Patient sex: M
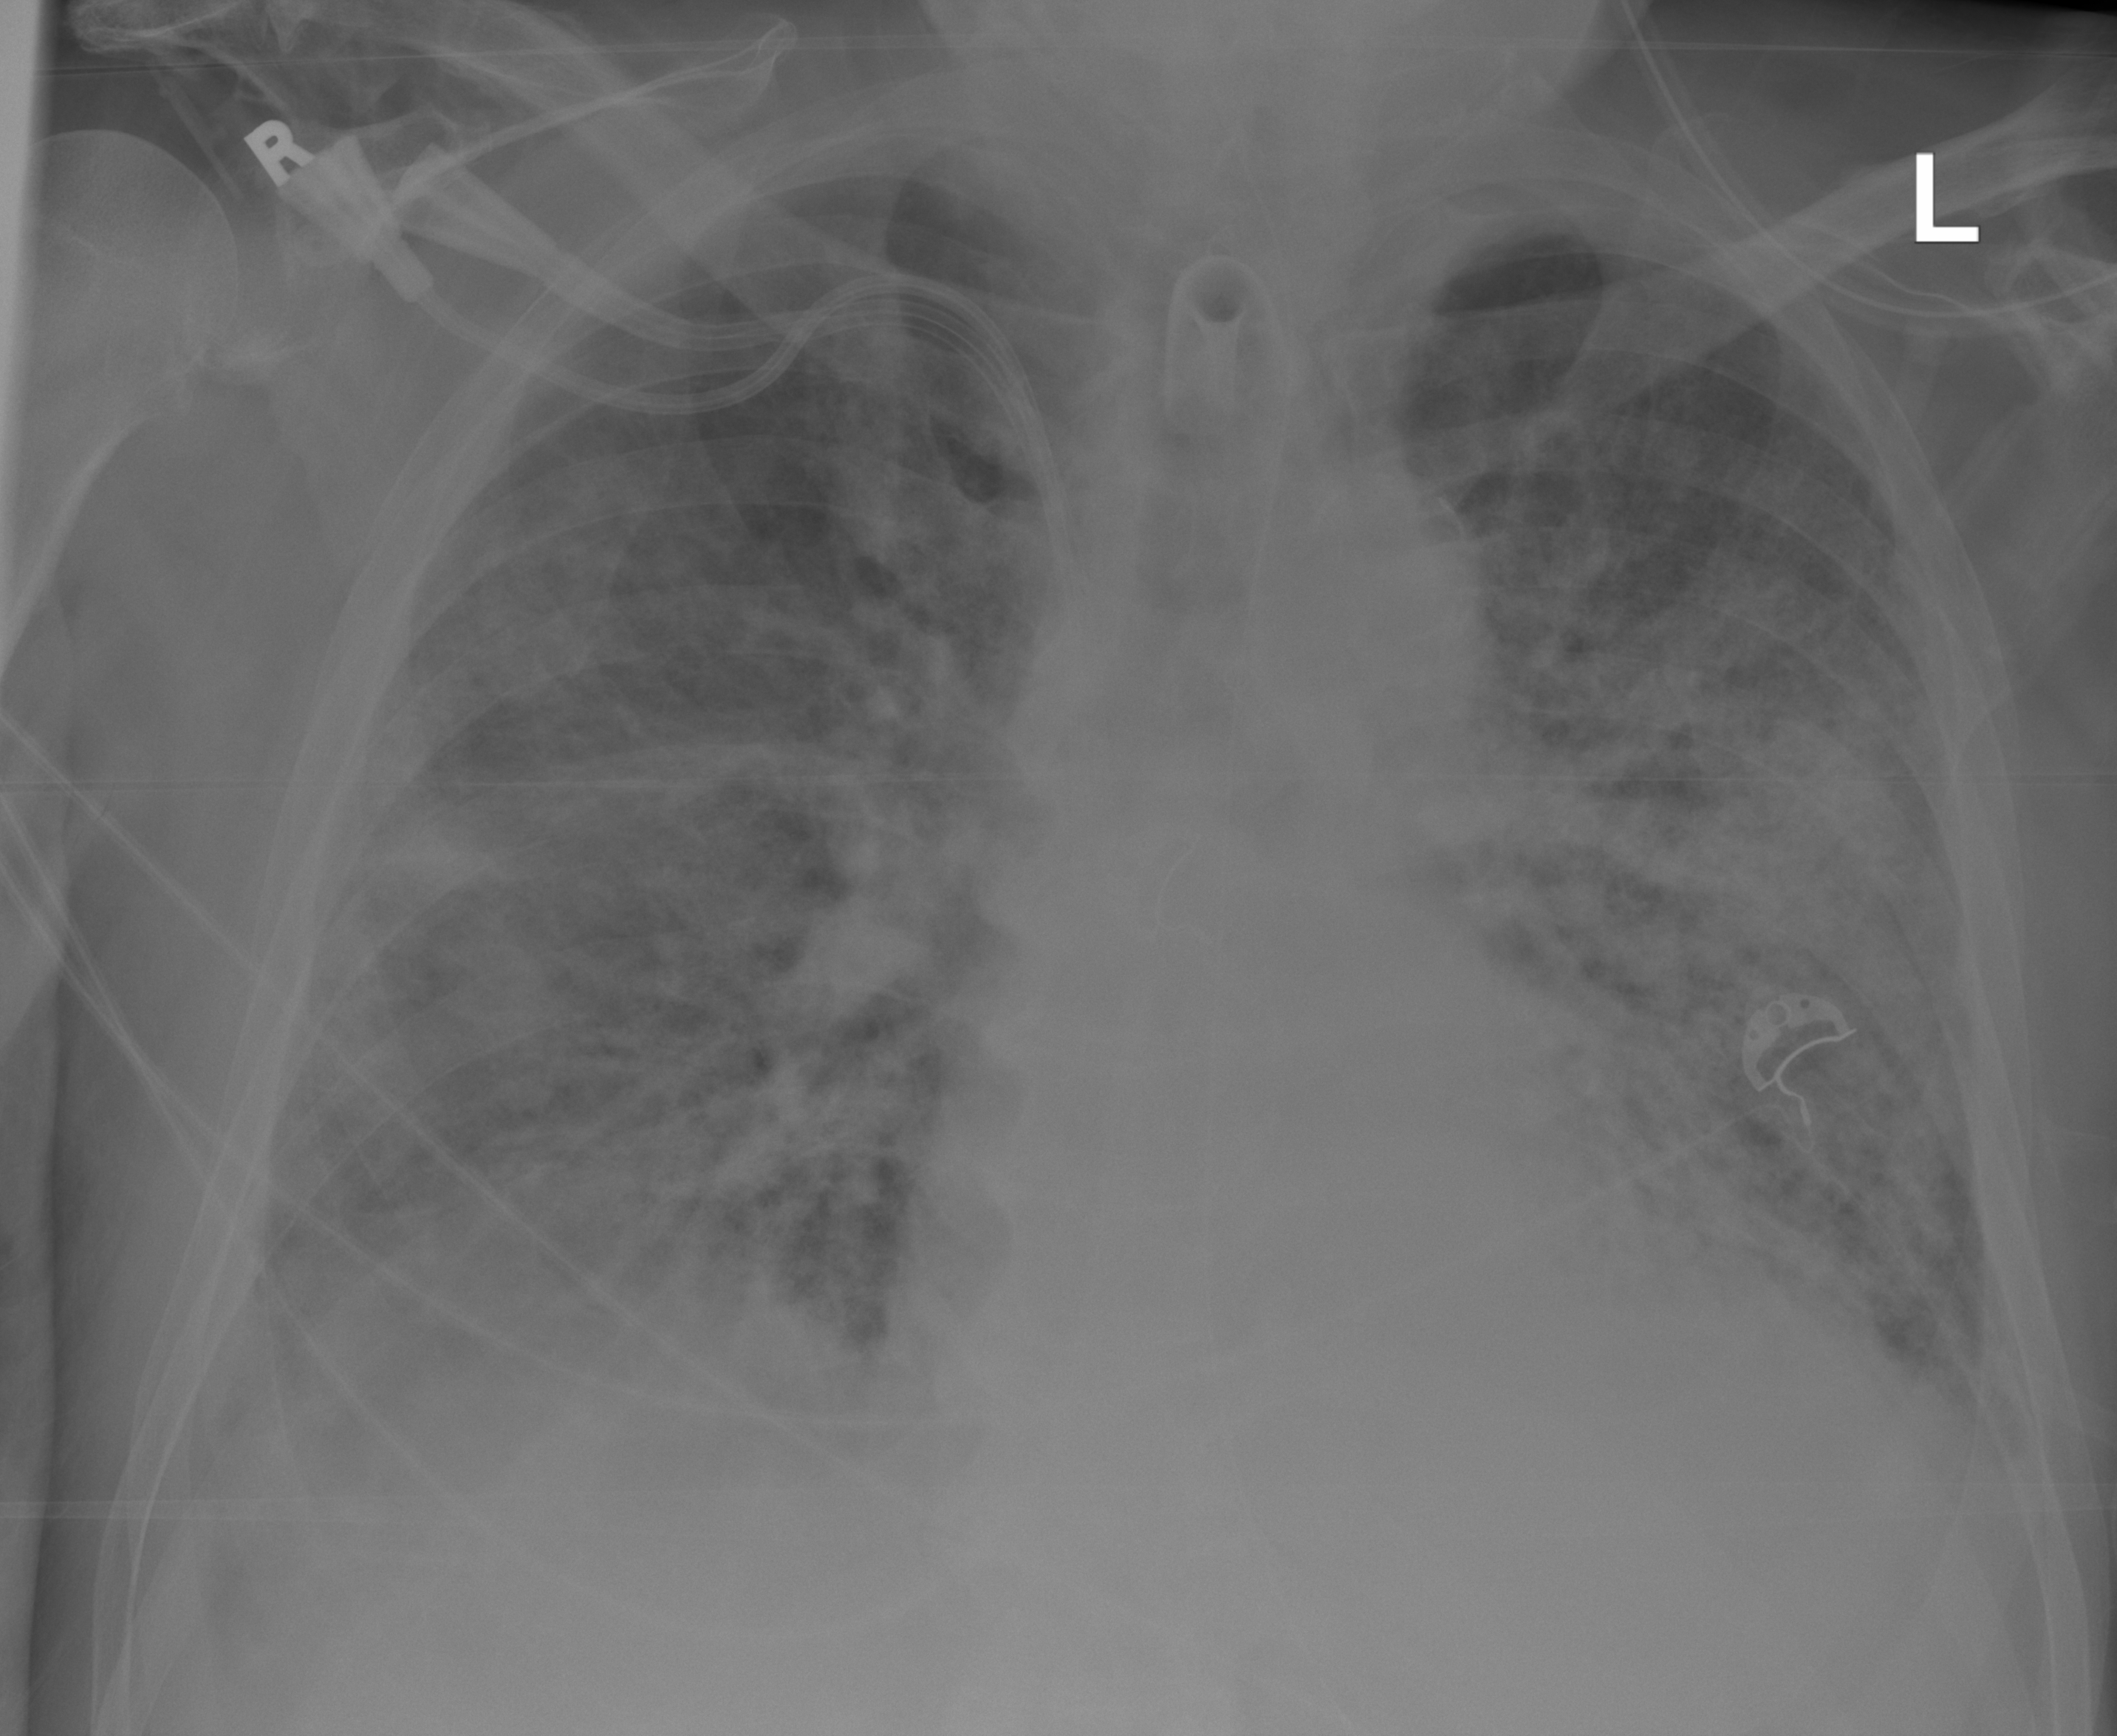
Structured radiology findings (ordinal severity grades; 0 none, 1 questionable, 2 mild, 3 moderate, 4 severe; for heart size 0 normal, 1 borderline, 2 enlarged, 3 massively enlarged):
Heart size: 0
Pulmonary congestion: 0
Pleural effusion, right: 2
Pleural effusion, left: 2
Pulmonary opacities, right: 3
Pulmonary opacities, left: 4
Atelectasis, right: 2
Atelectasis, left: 2